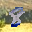
Label: 8